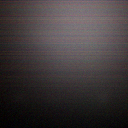
Screen state: off